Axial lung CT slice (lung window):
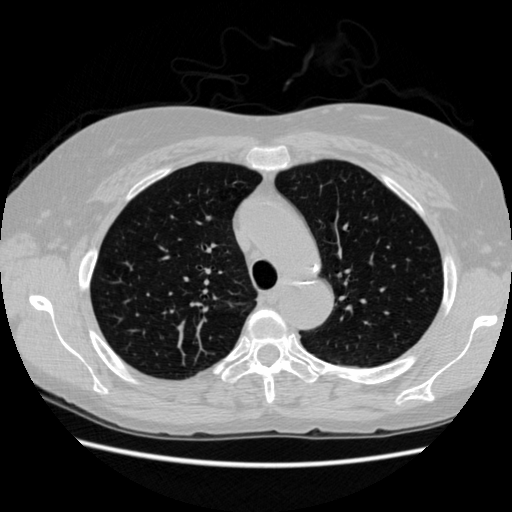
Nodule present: no